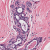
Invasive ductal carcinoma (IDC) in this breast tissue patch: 0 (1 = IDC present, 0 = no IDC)